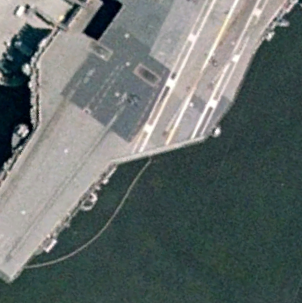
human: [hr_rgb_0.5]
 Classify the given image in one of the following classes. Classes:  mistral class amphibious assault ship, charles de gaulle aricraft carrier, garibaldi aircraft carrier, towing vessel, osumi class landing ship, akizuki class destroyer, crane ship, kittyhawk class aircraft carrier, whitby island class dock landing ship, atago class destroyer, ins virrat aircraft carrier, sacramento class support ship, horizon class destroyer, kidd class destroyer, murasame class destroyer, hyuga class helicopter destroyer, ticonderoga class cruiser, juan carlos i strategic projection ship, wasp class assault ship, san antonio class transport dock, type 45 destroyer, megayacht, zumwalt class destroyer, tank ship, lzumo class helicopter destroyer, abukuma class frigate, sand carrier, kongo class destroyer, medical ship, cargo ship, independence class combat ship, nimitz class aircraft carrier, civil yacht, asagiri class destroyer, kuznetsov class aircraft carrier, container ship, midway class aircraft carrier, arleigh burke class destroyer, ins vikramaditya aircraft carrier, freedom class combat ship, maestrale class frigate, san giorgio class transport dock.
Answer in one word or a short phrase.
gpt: KittyHawk class aircraft carrier